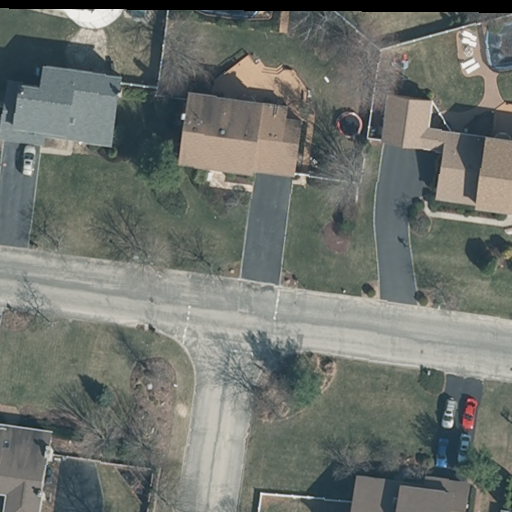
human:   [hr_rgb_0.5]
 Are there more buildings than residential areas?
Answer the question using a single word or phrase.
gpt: yes

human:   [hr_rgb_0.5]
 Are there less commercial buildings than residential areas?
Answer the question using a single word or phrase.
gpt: yes

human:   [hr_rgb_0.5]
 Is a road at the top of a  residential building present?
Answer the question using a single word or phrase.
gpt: yes

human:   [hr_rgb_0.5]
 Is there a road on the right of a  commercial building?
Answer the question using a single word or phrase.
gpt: no

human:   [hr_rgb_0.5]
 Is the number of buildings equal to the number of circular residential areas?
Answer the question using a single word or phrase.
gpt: no

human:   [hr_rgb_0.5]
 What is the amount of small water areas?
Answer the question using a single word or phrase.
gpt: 0

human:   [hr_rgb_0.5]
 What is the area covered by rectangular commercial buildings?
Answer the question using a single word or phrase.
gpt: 0m2

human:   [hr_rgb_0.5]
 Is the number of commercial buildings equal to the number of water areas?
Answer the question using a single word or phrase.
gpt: yes

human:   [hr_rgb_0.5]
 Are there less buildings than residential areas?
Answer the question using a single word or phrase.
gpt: no

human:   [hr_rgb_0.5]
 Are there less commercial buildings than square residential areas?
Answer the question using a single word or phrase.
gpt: no

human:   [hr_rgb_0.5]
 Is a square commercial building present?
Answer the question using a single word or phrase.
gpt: no

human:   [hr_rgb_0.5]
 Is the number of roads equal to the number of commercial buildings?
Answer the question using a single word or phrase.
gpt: no

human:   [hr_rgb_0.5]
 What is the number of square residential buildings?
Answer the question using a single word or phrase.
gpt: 0

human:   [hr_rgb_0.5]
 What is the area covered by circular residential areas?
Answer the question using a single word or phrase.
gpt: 0m2

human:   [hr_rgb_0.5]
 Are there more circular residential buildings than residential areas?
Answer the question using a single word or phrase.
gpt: no

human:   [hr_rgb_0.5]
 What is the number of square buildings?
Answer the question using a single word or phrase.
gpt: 0

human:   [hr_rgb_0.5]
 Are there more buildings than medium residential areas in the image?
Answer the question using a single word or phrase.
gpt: yes

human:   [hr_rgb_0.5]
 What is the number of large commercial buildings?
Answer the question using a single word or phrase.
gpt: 0

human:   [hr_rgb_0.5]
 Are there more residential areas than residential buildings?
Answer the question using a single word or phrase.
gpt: no

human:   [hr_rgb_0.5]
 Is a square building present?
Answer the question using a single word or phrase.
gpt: no

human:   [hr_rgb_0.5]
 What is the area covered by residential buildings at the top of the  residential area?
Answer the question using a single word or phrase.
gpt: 1086m2

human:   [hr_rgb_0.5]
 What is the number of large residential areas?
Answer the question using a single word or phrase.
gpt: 1

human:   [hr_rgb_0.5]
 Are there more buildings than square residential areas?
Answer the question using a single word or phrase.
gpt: yes

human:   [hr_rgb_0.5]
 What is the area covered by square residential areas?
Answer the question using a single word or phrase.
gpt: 0m2

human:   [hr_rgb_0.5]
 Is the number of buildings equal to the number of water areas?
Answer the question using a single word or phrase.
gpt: no

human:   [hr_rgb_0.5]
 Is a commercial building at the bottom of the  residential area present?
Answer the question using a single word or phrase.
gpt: no

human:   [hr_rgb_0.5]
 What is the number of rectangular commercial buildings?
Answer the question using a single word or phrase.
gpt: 0

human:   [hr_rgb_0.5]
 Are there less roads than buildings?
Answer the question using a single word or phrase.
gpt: yes

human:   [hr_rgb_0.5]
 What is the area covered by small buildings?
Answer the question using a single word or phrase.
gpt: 0m2

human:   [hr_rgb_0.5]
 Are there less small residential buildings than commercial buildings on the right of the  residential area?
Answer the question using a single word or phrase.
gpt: no

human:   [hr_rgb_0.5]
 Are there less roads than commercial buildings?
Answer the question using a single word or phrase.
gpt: no

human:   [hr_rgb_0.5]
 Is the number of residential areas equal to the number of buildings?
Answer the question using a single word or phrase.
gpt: no

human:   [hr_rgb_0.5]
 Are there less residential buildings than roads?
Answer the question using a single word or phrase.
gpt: no

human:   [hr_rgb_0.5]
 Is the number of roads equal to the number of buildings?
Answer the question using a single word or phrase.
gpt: no

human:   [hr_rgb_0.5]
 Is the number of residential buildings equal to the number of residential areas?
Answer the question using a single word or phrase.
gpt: no

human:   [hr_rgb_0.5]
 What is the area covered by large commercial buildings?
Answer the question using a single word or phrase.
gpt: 0m2